Question: I have the following dot:
'''
digraph G
{
rank="same";
subgraph sys
{
1 [shape=record, label="| | Systeme"];
}
subgraph obj
{
2 [shape=box, label="Sites"];
3 [shape=box, label="Societes de
maintenance"];
1 -> 2 [arrowhead=none] [label="a"];
1 -> 3 [arrowhead=none] [label="b"];
}
subgraph constraints
{
4 [style=dotted, label="Surveiller"];
5 [style=dotted, label="Effectuer des
interventions"];
4 -> 2 [style=dotted];
4 -> 3 [style=dotted];
5 -> 2 [style=dotted];
5 -> 3 [style=dotted];
}
}
'''
Which gives me this image:

But I want to have a subgraph by column (1 on the first column, 2-3 on the second and 4-5 on the last).
Is there a way to do that?
For your help,
Thanks by advance.
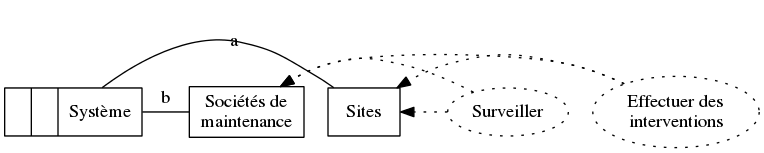
Answer: '''
digraph G
{
rank=same
rankdir=LR
subgraph sys
{
1 [shape=record, label="| | Systeme"]
}
subgraph obj
{
node [shape=box]
2 [label="Sites"]
3 [label="Societes de
maintenance"]
}
subgraph constraints
{
node [style=dotted]
4 [label="Surveiller"]
5 [label="Effectuer des
interventions"]
}
edge [style=invis, weight=2]
2->4
3->5
edge [style=dotted]
4 -> 2
4 -> 3
5 -> 2
5 -> 3
edge [style="" arrowhead=none]
1 -> 2 [label="a"]
1 -> 3 [label="b"]
}
'''
This solution is the same as suggested by @alexandr_anturis (+1), but I have removed some irrelevant 'syntax noise', because I feel that such a complex and powerful specification as 'dot' language benefits of any simplification available.
Use 'rankdir' and hidden edges with appropriate 'weight'.
Picture of the result:
<URL>